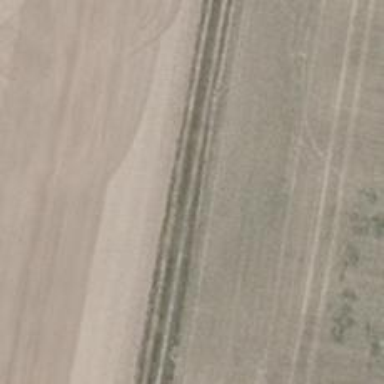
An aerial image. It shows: Grassy track with grade5 tracktype.